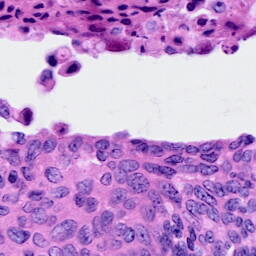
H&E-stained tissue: Cervix